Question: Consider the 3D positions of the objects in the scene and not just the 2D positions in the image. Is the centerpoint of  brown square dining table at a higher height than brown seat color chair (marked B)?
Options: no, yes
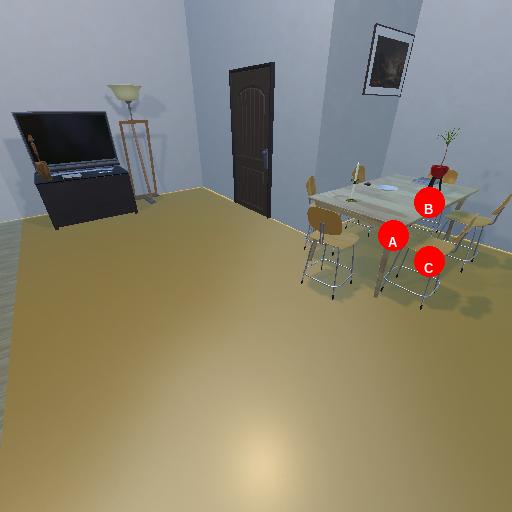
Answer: no